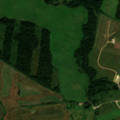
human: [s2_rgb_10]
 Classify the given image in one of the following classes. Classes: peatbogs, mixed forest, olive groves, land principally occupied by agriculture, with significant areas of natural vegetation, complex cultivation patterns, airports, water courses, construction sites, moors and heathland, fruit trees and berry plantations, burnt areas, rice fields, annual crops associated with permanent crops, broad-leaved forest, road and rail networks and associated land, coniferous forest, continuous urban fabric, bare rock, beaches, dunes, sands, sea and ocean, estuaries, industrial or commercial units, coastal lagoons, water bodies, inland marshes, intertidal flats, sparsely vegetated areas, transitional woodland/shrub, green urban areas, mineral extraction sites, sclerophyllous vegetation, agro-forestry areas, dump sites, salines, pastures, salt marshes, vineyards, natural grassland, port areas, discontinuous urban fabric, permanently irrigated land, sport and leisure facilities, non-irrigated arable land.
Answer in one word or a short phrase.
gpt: non-irrigated arable land, pastures, land principally occupied by agriculture, with significant areas of natural vegetation, broad-leaved forest